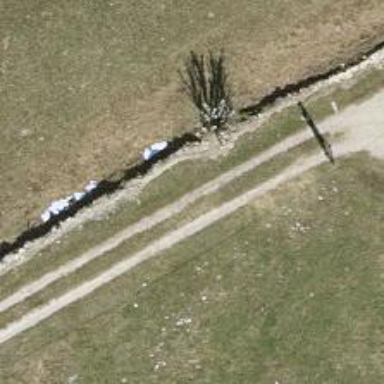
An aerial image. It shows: Wall made of dry stone.